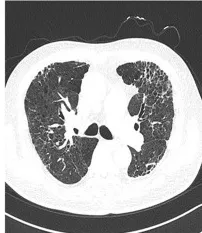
Serial chest radiographs. Following up at mid-January 2021.
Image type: radiology (ct)